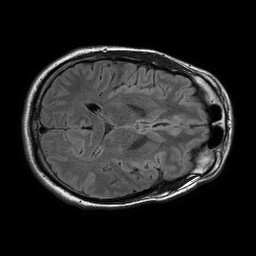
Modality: FLAIR
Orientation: axial
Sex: male
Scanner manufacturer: philips
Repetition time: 11 s
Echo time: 0.125 s